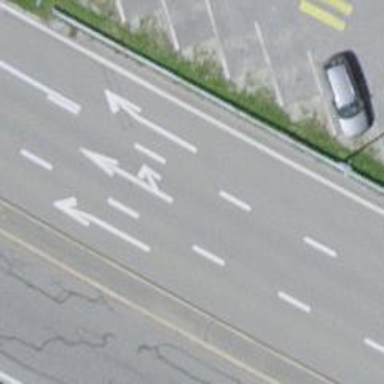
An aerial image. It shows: Secondary road with asphalt surface and no sidewalks.